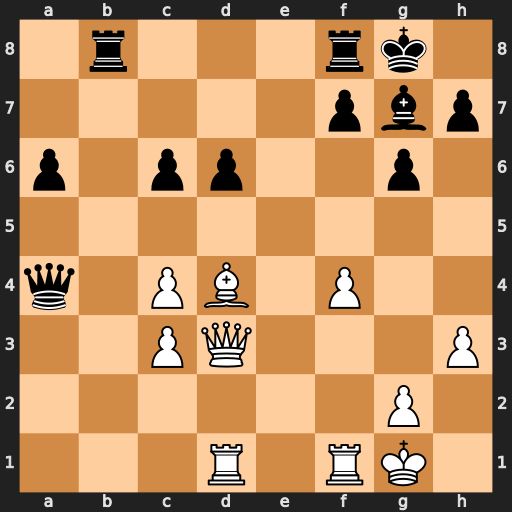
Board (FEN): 1r3rk1/5pbp/p1pp2p1/8/q1PB1P2/2PQ3P/6P1/3R1RK1
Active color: w
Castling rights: -
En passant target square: -
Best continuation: Bxg7 Kxg7 Ra1 Qb3 Rfb1 Qxb1+ Rxb1 Rxb1+ Qxb1